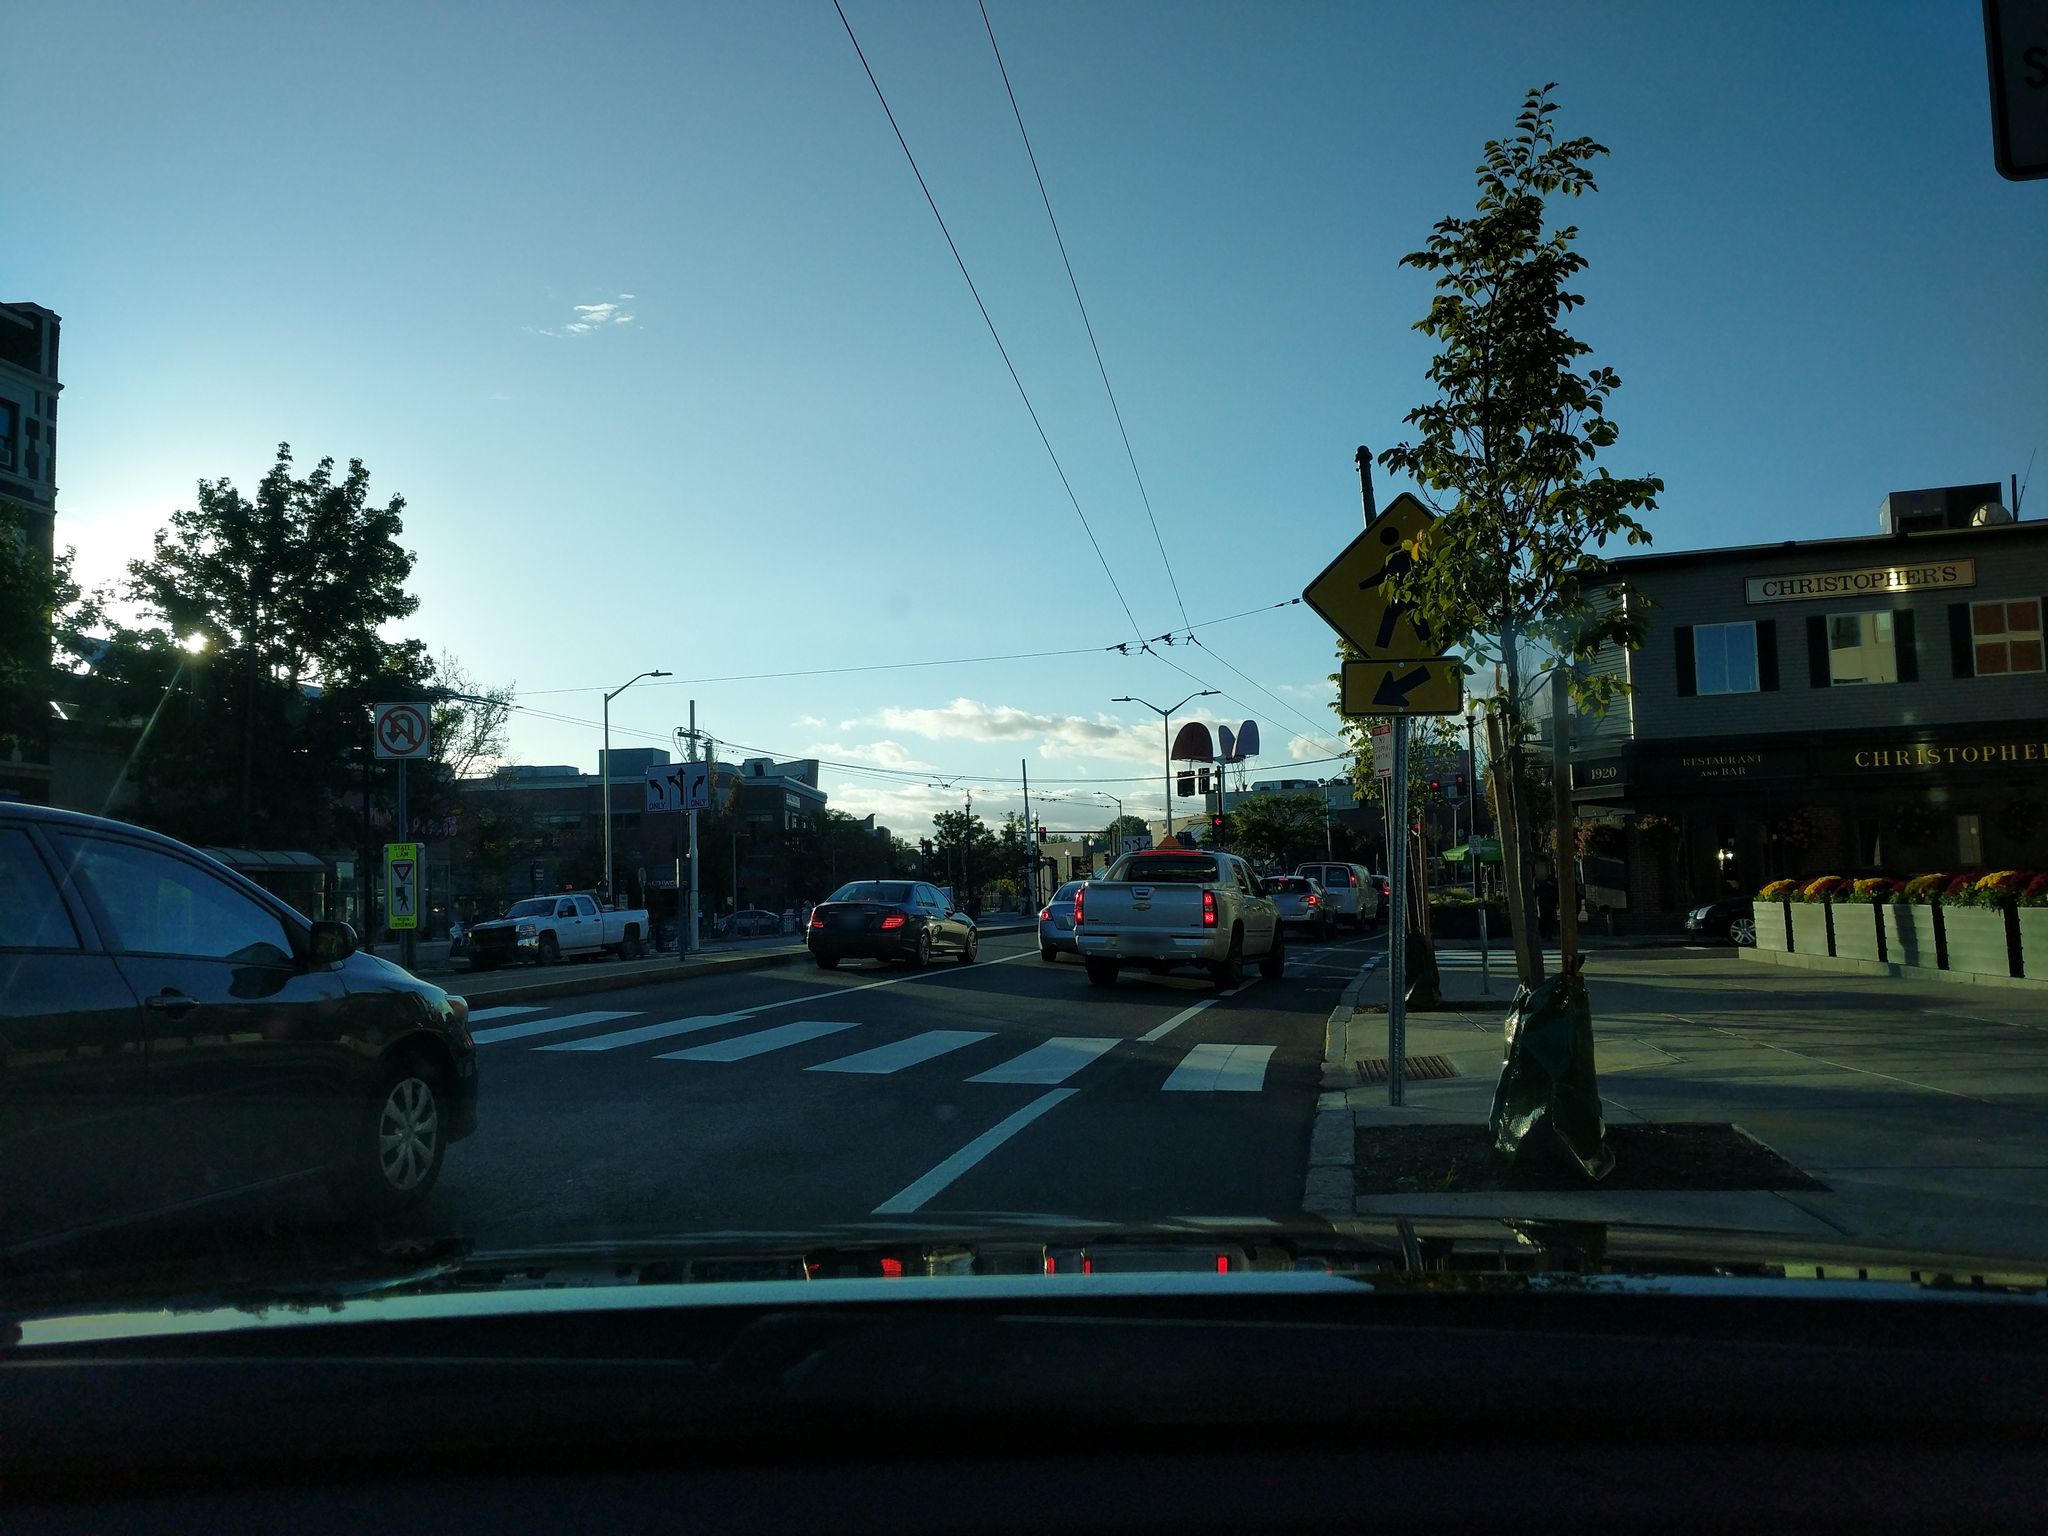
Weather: clear
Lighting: day
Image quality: good
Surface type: driving surface
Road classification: footway
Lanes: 2
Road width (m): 26.8
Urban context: urban centre
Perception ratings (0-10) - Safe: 2.08, Lively: 6.86, Beautiful: 3.93, Boring: 2.21, Depressing: 1.94, Wealthy: 4.64